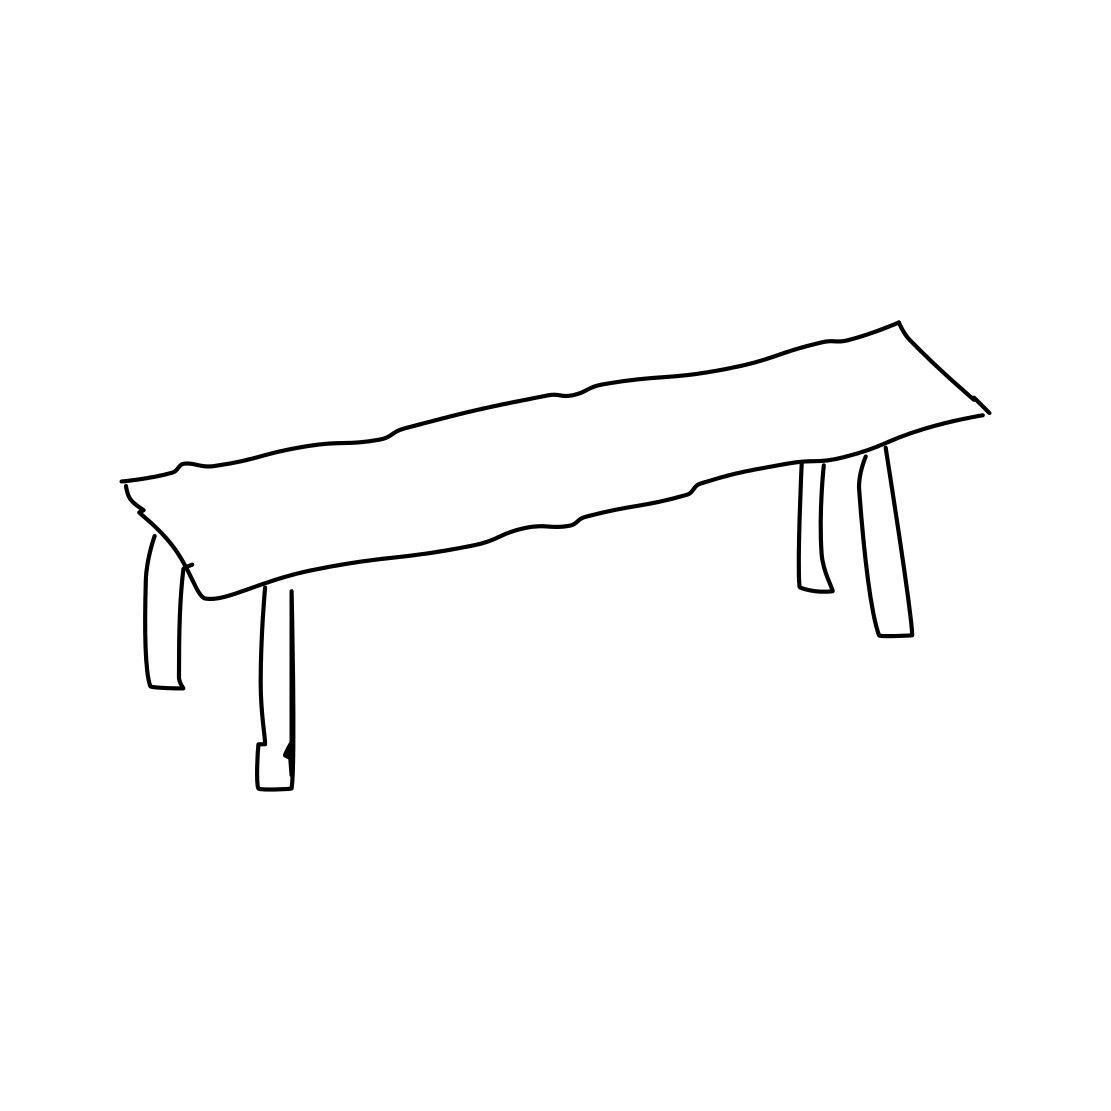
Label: bench